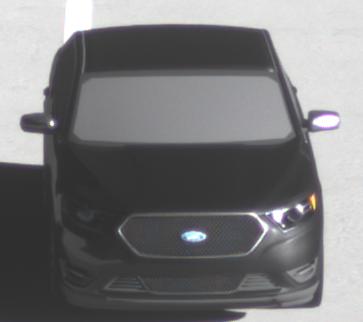
Make: Ford
Model: Taurus
Detailed model: SHO
Model produced from: 2012
Model produced until: 2019
Doors: 4
Color: black
Road condition: dry road
Daytime: sunrise or sunset
Contrast: high contrast